Question: I have a dynatree with multiple parent and child nodes.I am getting the json data and passing to the dynatree to form a tree structure.
'''
$(document).ready(function() {
$("#tree").dynatree({
checkbox: true,
classNames: {checkbox: "dynatree-radio"},
hasChildren:true,
selectMode: 1,
onDblClick: function(node, event) {
node.toggleSelect();
},
onKeydown: function(node, event) {
if( event.which == 32 ) {
node.toggleSelect();
return false;
}
},
<%=codesJSON%>
});
});
'''
The nodes can be selected using a radio button.

i would like to select only the child node when the tree is fully loaded and the parent node is just for visibility.I have tried using the unselectable property but it doesn't seem to be working for my case.
Is there a way to achieve this.
Kindly help thanks...
Set up a jsfiddle for it - <URL>
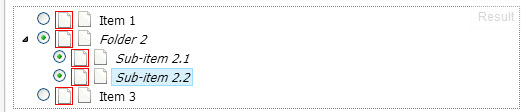
Answer: in the node definition set the option 'isFolder: true' and 'unselectable : true'
ex
'''
$(function() {
// Variant 1:
$("span.dynatree-edit-icon").live("click", function(e) {
alert("Edit " + $.ui.dynatree.getNode(e.target));
});
$("#tree").dynatree({
checkbox : true,
classNames : {
checkbox : "dynatree-radio"
},
onActivate : function(node) {
// $("#info").text("You activated " + node);
},
onRender : function(node, nodeSpan) {
$(nodeSpan)
.find('.dynatree-icon')
.before('<span class="dynatree-icon dynatree-edit-icon"></span>');
},
// Variant 2:
onClick : function(node, e) {
if ($(e.target).hasClass("dynatree-edit-icon")) {
$("#info").text("You clicked " + node + ", url=" + node.url);
}
},
children : [{
title : "Item 1"
}, {
title : "Folder 2",
isFolder : true,
unselectable : true,
children : [{
title : "Sub-item 2.1"
}, {
title : "Sub-item 2.2"
}]
}, {
title : "Item 3"
}]
});
});
'''
Demo: <URL>
From <URL>
> isFolder: false, // Use a folder icon. Also the node is expandable but
not selectable.unselectable: false, // Prevent selection.